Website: home-depot
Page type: billing-address
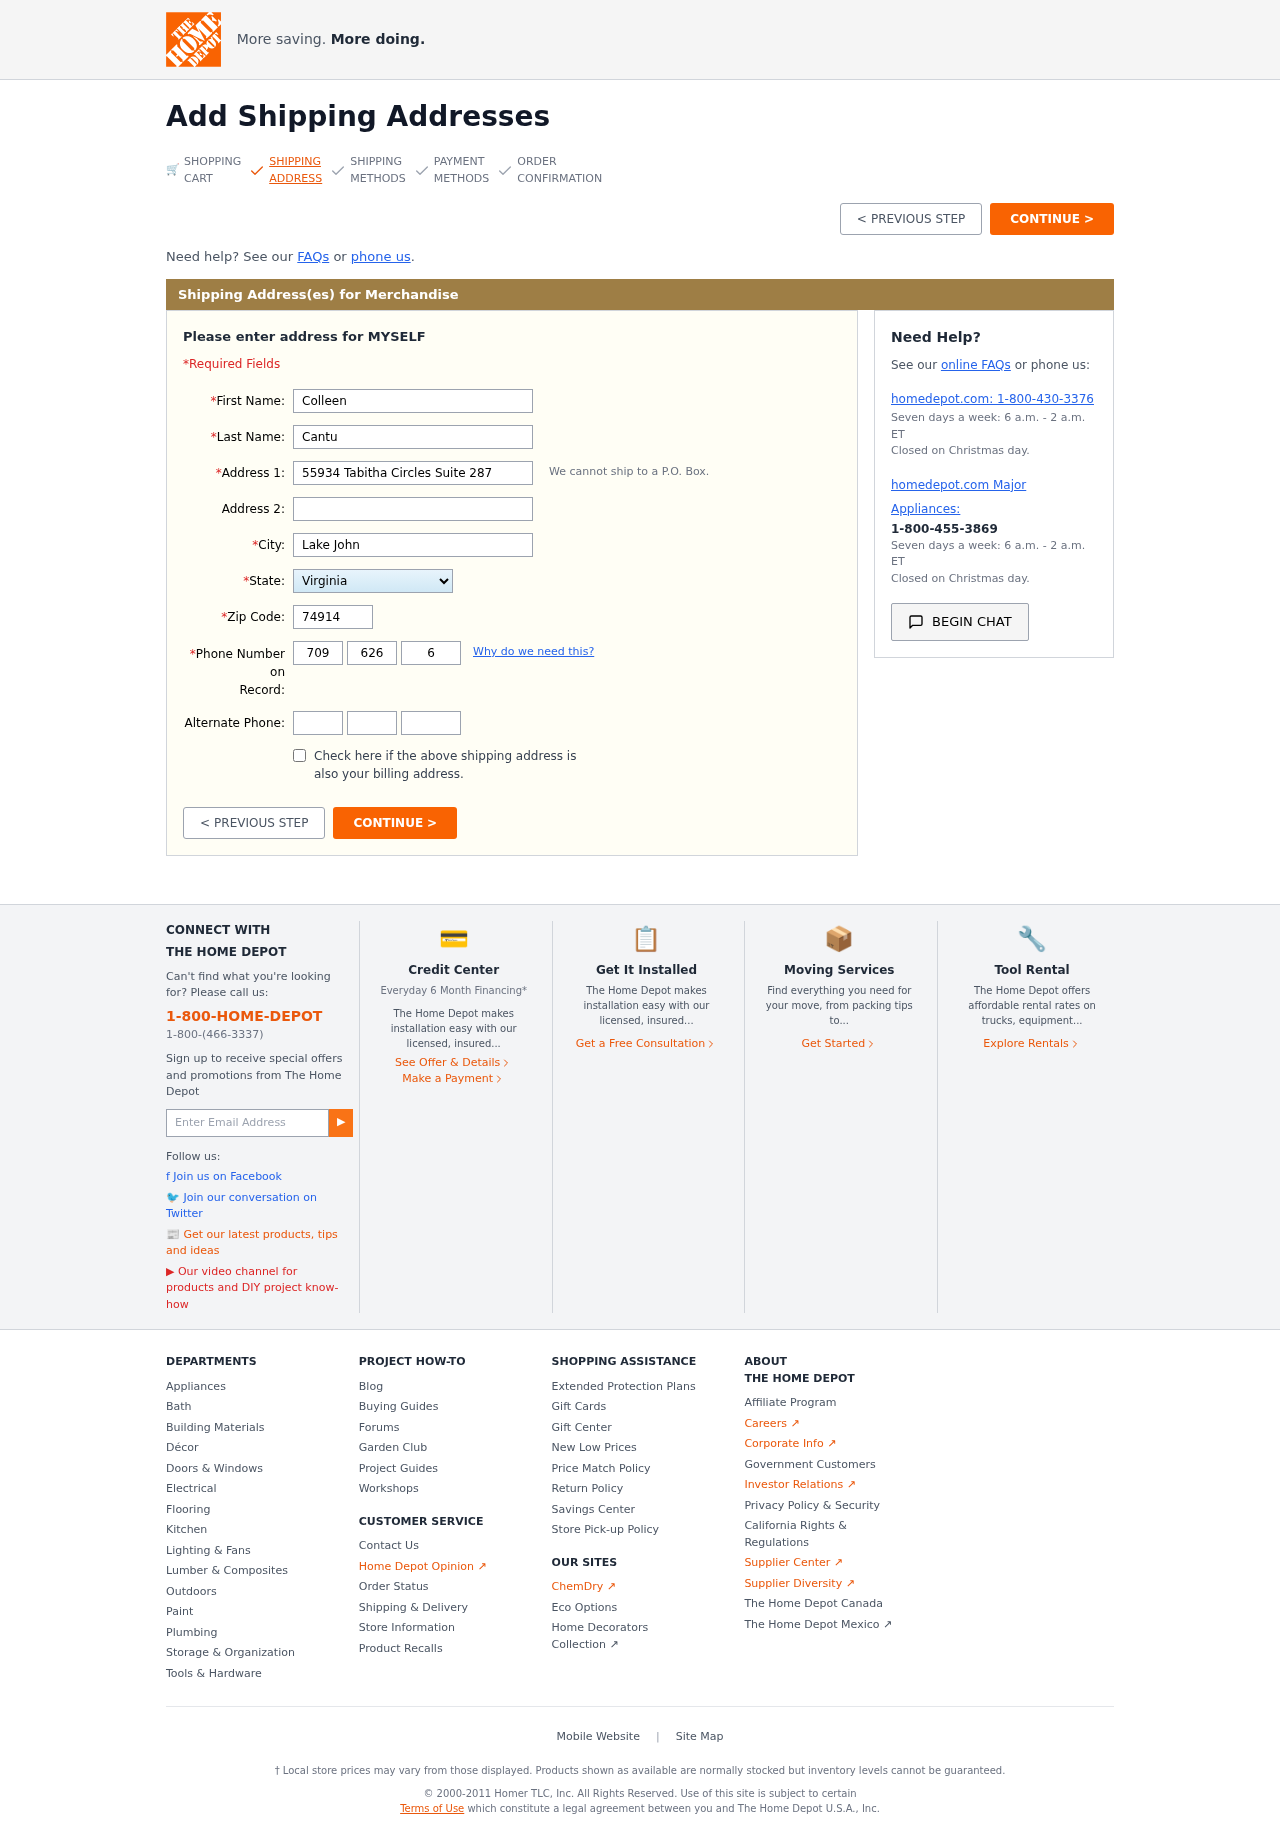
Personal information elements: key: PII_STATE
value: Virginia
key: PII_FIRSTNAME
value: Colleen
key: PII_LASTNAME
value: Cantu
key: PII_STREET
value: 55934 Tabitha Circles Suite 287
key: PII_CITY
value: Lake John
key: PII_POSTCODE
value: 74914
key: PII_PHONE_AREA
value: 709
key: PII_PHONE_PREFIX
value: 626
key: PII_PHONE_LINE
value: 6567